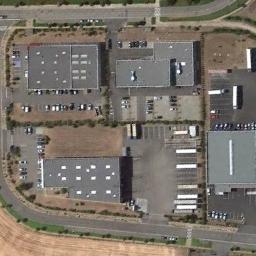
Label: industrial_area